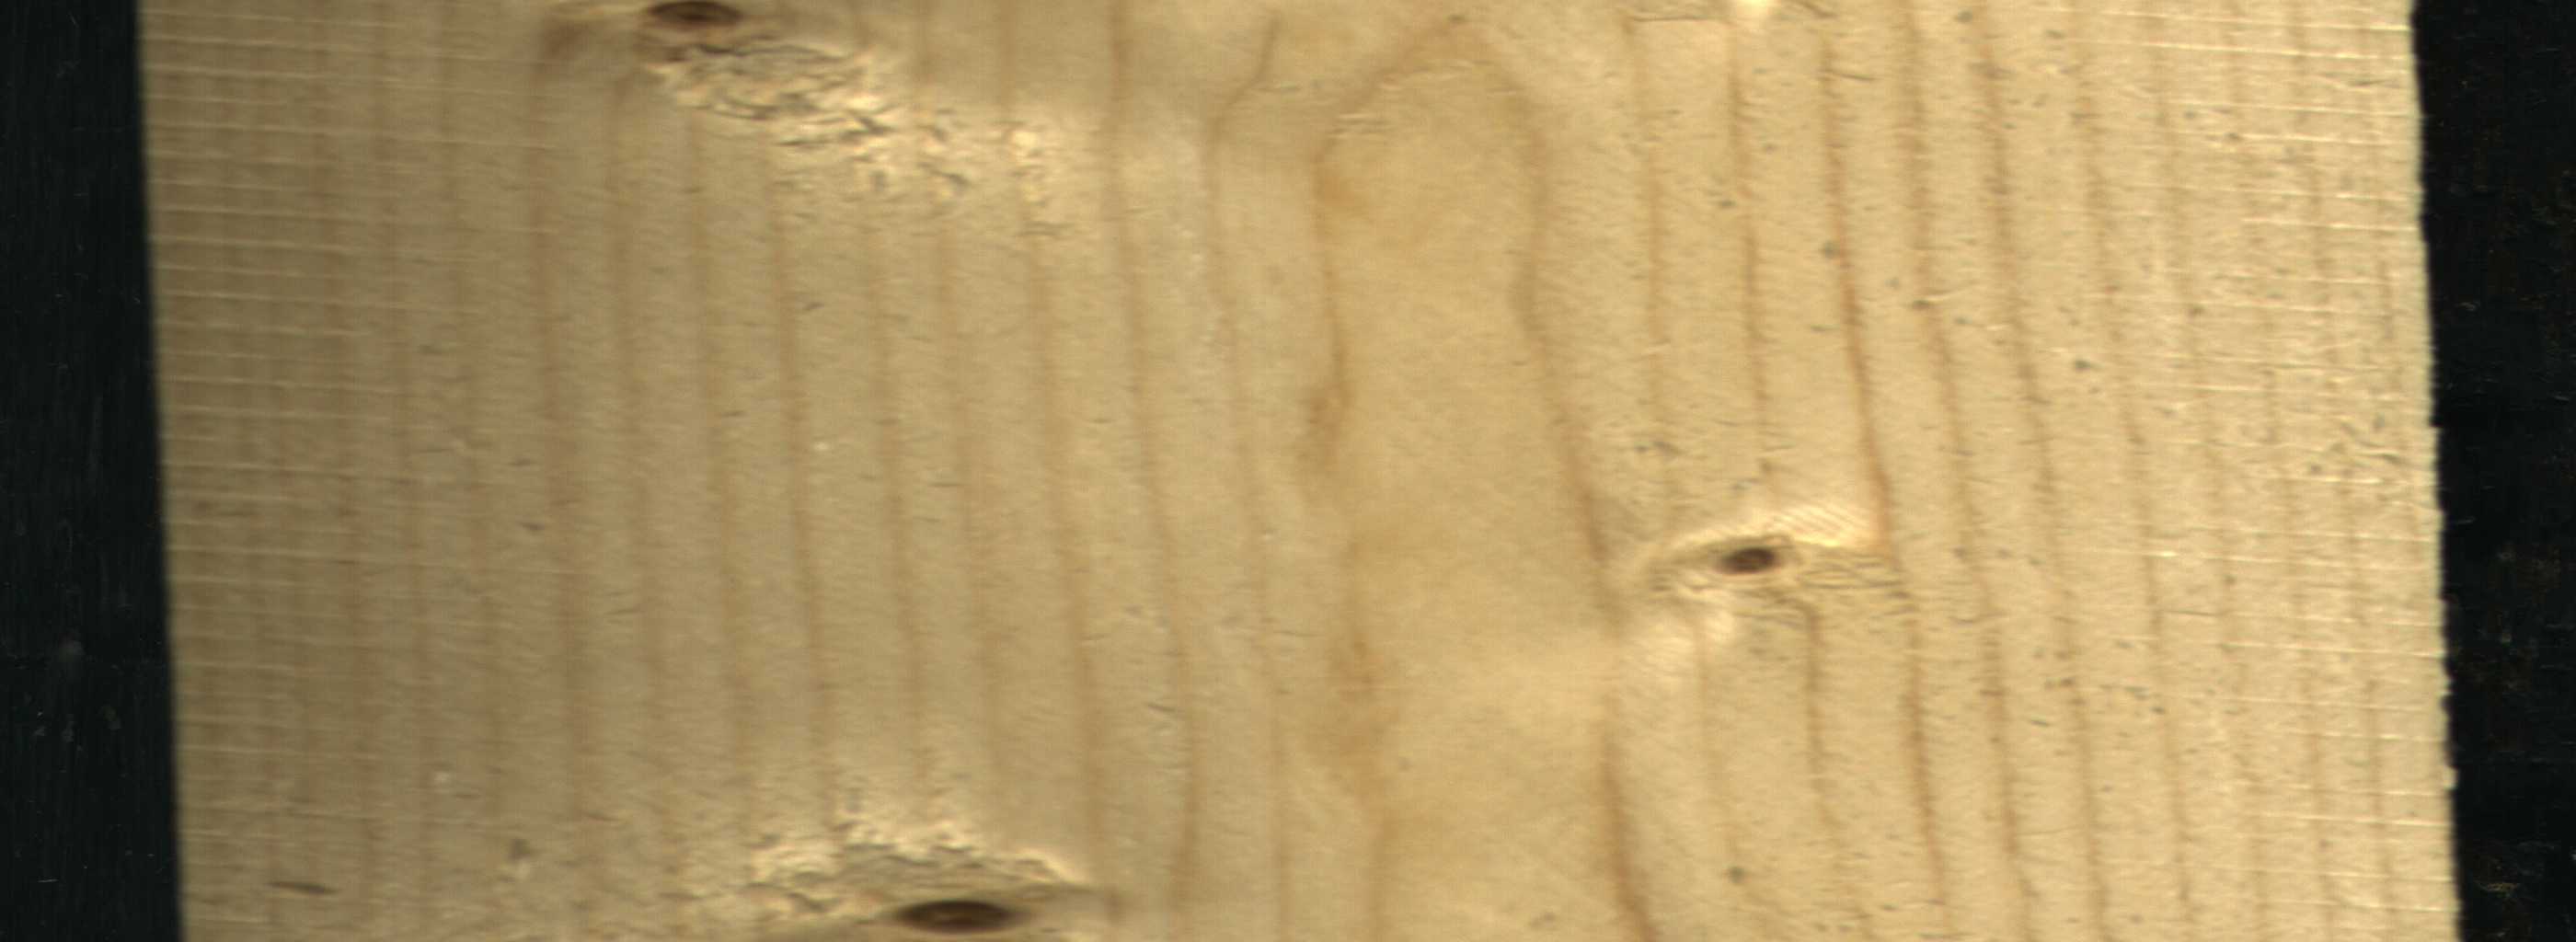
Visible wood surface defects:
Live_Knot
Live_Knot
Live_Knot